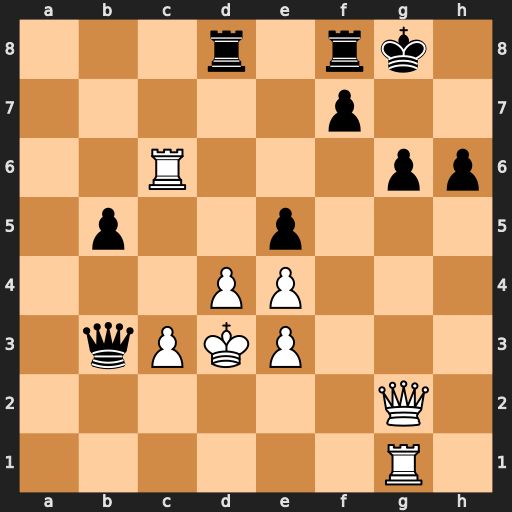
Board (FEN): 3r1rk1/5p2/2R3pp/1p2p3/3PP3/1qPKP3/6Q1/6R1
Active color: w
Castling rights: -
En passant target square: -
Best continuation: Rxg6+ fxg6 Qxg6+ Kh8 Qxh6#